Brain MRI, modality: hrT2
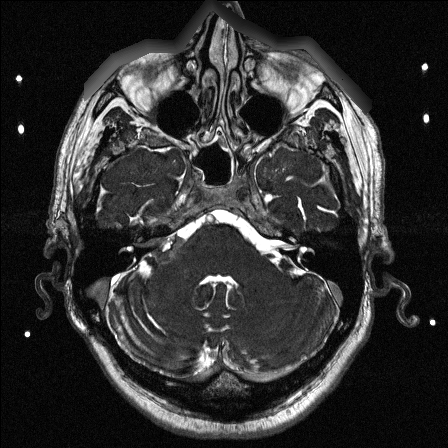